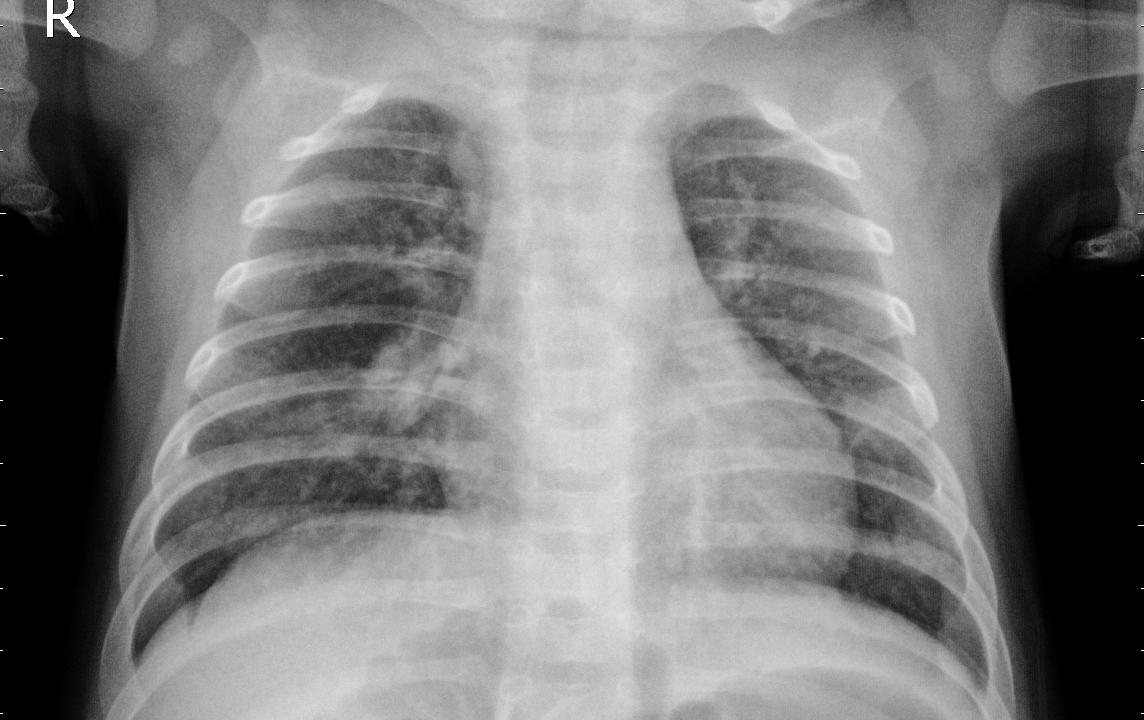
Diagnosis: PNEUMONIA